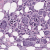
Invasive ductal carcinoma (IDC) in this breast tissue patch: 1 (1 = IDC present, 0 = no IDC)